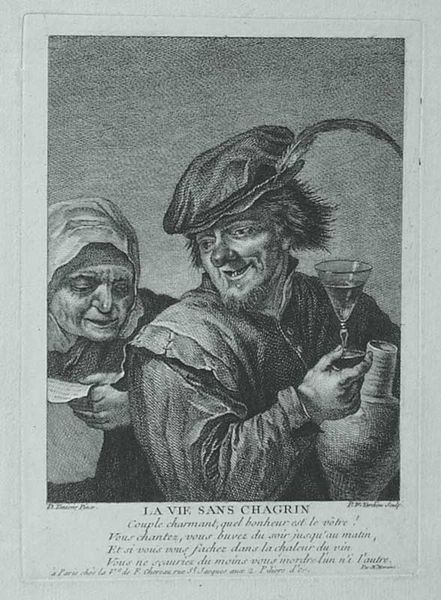
Titel: La vie sans chagrin
Künstler: Pierre François Tardieu
Standort: Karlsruhe
Institution: Staatliche Kunsthalle Karlsruhe
Schlagwörter: feder, hand, mann, schatten, wasser, weiß, frankreich, frau, glas, grau, haar, hut, licht, mund, nase, schwarz, symbol, zeichnung, blick, tuch, haube, alkohol, alt, bart, betrunken, flasche, gelage, kappe, mütze, alte, kragen, niederlande, haare, eltern, paar, blatt, amphore, krug, lächeln, schrift, papier, italien, grafik, graphik, französisch, wein, kopftuch, inschrift, lesen, knöpfe, stiel, lachen, greis, unterschrift, buch, zettel, weinglas, druck, schwarz weiß, radierung, stich, titel, seite, absinth, text, drcuk, pergament, barett, leben, brief, mittelalter, wams, schriftrolle, fröhlich, säufer, trinker, greisin, kupferstich, alte frau, ärger, bildunterschrift, struppig, gasthaus, betrunkener, gas, trunk, besoffen, weinkrug, ohne, reue, mase, schnapsnase, knollennase, trinkspruch, tinken, 1400, gewnadt, la, jahundert, säufernase, das leben, la vie, la vie sans chagrin, chagrin, sans chagrin, kopgbedeckung, kein leben ohne ärger, niederlnde, kappebeschreibung, amphose, rleben, la vie sans chargin